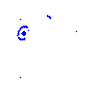
Particle: pion